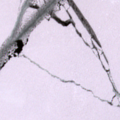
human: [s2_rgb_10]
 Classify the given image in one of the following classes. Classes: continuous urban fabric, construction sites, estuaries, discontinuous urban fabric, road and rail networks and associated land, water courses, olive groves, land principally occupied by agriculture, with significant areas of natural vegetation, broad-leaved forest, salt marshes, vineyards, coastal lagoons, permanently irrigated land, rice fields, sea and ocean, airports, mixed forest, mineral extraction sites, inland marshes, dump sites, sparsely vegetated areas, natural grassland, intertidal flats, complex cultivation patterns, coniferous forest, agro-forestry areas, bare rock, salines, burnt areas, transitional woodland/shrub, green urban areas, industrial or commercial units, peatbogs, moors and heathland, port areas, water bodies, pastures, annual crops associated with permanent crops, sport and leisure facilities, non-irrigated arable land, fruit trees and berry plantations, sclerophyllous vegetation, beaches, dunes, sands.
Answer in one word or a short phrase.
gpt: sea and ocean